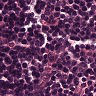
Metastatic tissue present: no